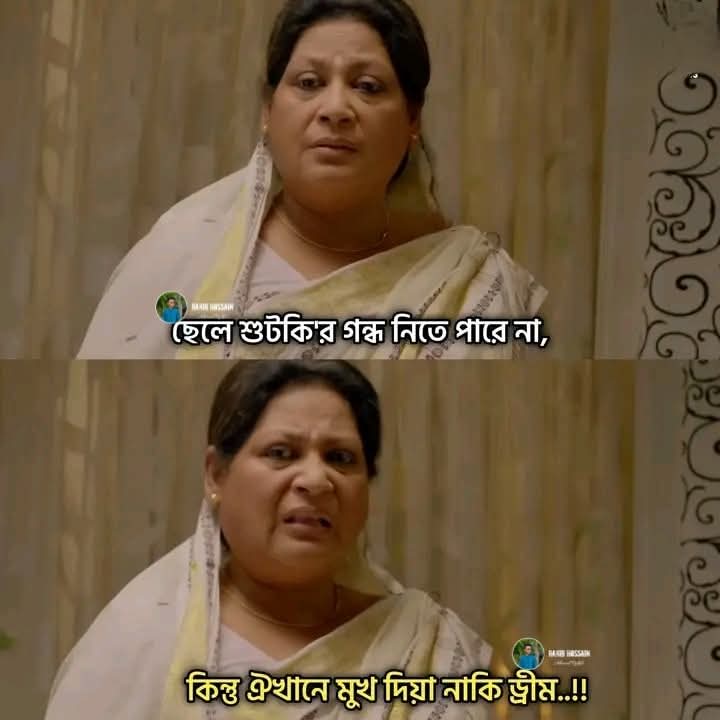
Text: ছেলে শুটকি'র গন্ধ নিতে পারে না,

কিন্তু ঐখানে মুখ দিয়া নাকি ড্রীম..!!
Label: Non Hate